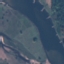
Land use / land cover: River